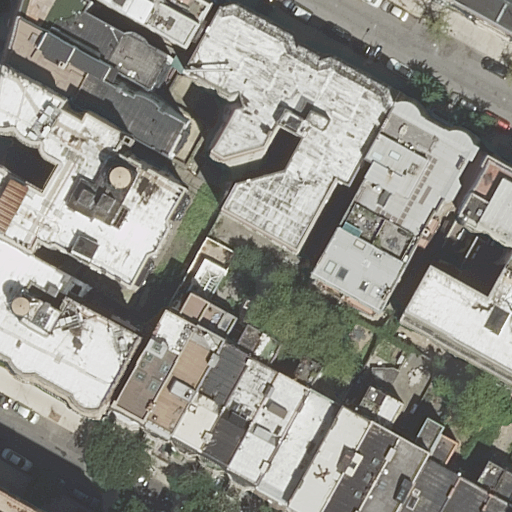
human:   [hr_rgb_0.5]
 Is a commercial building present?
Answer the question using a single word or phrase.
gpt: no

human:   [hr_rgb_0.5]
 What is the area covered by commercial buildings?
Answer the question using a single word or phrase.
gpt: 0m2

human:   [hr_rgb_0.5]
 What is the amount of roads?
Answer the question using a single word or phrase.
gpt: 2

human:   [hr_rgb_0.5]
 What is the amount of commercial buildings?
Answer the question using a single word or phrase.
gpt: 0

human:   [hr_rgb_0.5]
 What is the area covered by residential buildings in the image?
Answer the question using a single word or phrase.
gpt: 5848m2

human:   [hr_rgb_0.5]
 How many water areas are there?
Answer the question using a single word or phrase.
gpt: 0

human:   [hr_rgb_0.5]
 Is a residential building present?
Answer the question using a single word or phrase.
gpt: yes

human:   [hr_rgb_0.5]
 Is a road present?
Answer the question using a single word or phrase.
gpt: yes

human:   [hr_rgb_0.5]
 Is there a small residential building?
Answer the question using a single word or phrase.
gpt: yes

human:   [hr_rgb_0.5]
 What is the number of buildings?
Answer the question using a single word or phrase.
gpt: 22

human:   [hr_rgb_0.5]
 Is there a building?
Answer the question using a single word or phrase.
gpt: yes

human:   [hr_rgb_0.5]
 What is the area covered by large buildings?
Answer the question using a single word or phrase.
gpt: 3322m2

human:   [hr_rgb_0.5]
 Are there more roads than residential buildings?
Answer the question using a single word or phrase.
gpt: no

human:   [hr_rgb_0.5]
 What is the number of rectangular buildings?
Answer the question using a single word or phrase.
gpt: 9

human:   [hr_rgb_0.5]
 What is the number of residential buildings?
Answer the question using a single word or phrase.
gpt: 22

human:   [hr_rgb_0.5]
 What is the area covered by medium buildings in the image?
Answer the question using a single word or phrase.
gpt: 2164m2

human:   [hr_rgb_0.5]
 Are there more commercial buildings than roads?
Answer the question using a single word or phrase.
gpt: no

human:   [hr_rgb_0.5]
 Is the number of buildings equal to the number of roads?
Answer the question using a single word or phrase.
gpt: no

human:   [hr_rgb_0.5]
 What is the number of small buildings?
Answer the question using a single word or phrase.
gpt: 7

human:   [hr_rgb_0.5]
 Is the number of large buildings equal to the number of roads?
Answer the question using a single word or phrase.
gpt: no

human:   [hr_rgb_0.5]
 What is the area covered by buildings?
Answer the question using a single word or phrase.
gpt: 5848m2

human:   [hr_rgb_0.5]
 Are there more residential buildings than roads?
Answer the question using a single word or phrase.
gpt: yes

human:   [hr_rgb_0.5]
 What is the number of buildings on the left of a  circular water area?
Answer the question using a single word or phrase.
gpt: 0

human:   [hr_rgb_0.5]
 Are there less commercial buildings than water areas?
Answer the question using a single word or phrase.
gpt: no

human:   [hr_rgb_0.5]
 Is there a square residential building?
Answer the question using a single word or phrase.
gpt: no

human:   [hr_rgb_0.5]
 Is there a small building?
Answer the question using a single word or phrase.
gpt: yes

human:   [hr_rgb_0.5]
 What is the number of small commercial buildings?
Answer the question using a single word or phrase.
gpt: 0

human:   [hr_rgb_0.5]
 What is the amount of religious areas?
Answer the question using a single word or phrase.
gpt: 0

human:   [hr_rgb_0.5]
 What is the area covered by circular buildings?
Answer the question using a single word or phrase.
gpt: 0m2

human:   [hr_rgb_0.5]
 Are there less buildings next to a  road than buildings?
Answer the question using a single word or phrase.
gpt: no

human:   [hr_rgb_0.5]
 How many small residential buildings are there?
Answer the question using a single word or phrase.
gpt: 7

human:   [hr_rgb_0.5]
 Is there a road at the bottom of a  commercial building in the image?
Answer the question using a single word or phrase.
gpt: no

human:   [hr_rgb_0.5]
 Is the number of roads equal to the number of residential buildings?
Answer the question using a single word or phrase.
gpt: no

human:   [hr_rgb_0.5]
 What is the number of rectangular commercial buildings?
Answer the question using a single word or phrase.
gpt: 0

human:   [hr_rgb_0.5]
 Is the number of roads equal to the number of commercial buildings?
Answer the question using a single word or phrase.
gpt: no

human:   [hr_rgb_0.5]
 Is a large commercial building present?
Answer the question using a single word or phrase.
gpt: no

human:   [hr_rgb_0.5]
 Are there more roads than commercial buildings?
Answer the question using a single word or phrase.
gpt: yes

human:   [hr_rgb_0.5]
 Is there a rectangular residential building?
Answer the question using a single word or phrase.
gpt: yes

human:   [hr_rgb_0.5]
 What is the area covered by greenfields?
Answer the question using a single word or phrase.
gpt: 0m2

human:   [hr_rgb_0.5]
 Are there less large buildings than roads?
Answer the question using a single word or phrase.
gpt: no

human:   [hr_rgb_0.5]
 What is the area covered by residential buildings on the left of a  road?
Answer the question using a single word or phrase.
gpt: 3459m2

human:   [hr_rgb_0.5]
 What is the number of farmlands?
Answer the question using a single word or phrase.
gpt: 0

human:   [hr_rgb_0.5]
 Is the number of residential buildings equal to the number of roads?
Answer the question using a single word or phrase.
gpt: no

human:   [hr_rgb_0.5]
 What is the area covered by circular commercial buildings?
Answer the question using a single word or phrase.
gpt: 0m2

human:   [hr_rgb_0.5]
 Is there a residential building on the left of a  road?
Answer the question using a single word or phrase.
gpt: yes

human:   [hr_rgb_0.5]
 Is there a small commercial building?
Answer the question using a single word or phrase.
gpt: no

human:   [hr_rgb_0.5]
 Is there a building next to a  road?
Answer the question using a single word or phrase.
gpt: yes

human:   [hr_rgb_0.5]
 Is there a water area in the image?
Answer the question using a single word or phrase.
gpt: no

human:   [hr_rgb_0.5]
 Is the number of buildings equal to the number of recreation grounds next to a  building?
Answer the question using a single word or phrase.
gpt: no

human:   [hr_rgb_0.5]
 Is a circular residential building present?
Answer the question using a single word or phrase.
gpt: no

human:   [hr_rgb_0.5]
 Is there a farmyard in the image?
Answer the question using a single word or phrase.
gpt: no

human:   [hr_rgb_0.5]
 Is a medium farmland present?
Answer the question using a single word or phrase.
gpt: no

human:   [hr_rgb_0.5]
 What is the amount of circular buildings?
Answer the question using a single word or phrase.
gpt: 0

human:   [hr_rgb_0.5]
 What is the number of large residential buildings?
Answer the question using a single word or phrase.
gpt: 4

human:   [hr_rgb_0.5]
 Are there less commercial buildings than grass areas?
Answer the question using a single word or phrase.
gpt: no

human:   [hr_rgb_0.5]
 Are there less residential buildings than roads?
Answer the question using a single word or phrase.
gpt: no

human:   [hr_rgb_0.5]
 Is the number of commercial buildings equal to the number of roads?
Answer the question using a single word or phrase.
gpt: no

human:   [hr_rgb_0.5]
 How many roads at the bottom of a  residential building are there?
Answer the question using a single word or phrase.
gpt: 2

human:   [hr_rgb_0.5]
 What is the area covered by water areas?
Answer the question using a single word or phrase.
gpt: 0m2

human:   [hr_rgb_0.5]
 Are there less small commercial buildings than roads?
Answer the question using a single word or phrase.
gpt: yes

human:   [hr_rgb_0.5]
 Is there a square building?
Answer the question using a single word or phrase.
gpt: no

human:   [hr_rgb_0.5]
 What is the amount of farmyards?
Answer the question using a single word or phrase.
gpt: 0

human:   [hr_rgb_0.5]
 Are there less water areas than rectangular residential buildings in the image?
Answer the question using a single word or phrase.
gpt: yes

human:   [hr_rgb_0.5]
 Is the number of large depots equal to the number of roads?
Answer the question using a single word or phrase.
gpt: no